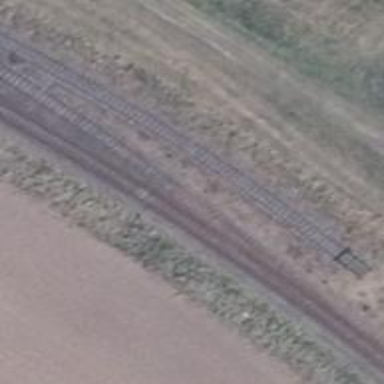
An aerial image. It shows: Disused railway.